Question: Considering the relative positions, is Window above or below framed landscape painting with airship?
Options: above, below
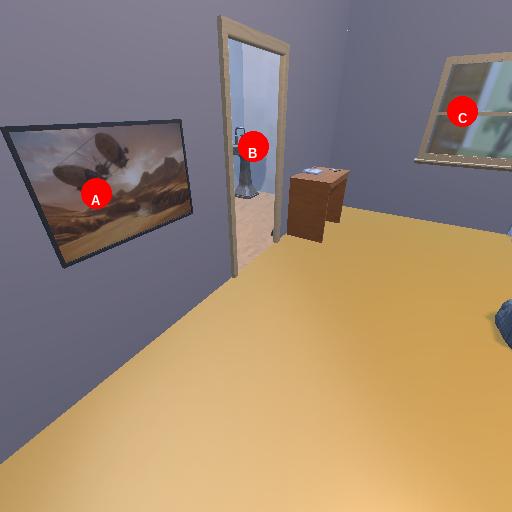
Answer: above